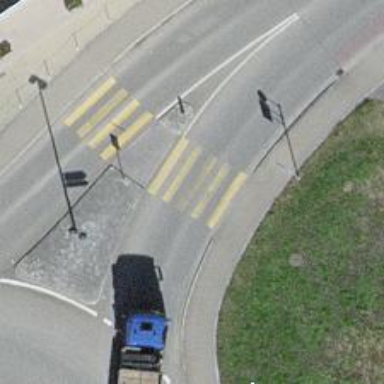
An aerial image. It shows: Uncontrolled zebra crossing on the road.